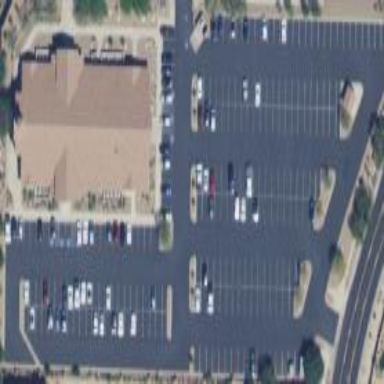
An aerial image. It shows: Parking area with surface.